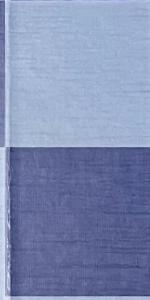
Label: Empty